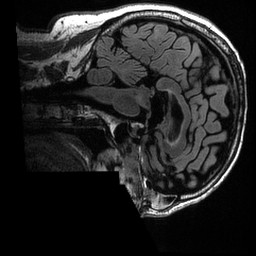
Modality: T2w
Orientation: sagittal
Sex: male
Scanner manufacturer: ge
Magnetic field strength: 3 T
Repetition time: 6 s
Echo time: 0.1273 s